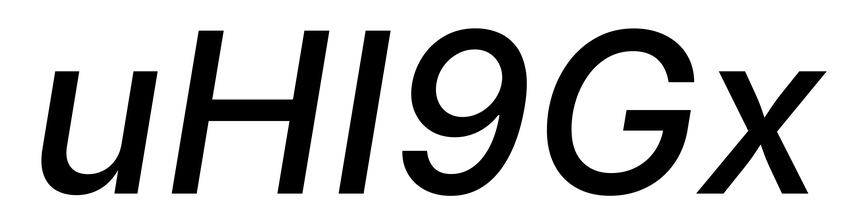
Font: Inter-Italic_Medium_Italic